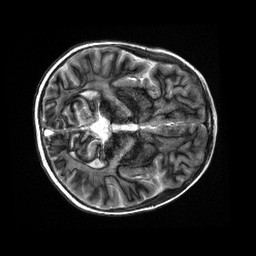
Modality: MP2RAGE
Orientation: axial
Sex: male
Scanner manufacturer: siemens
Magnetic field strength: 3 T
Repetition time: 5 s
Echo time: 0.00368 s